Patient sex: M
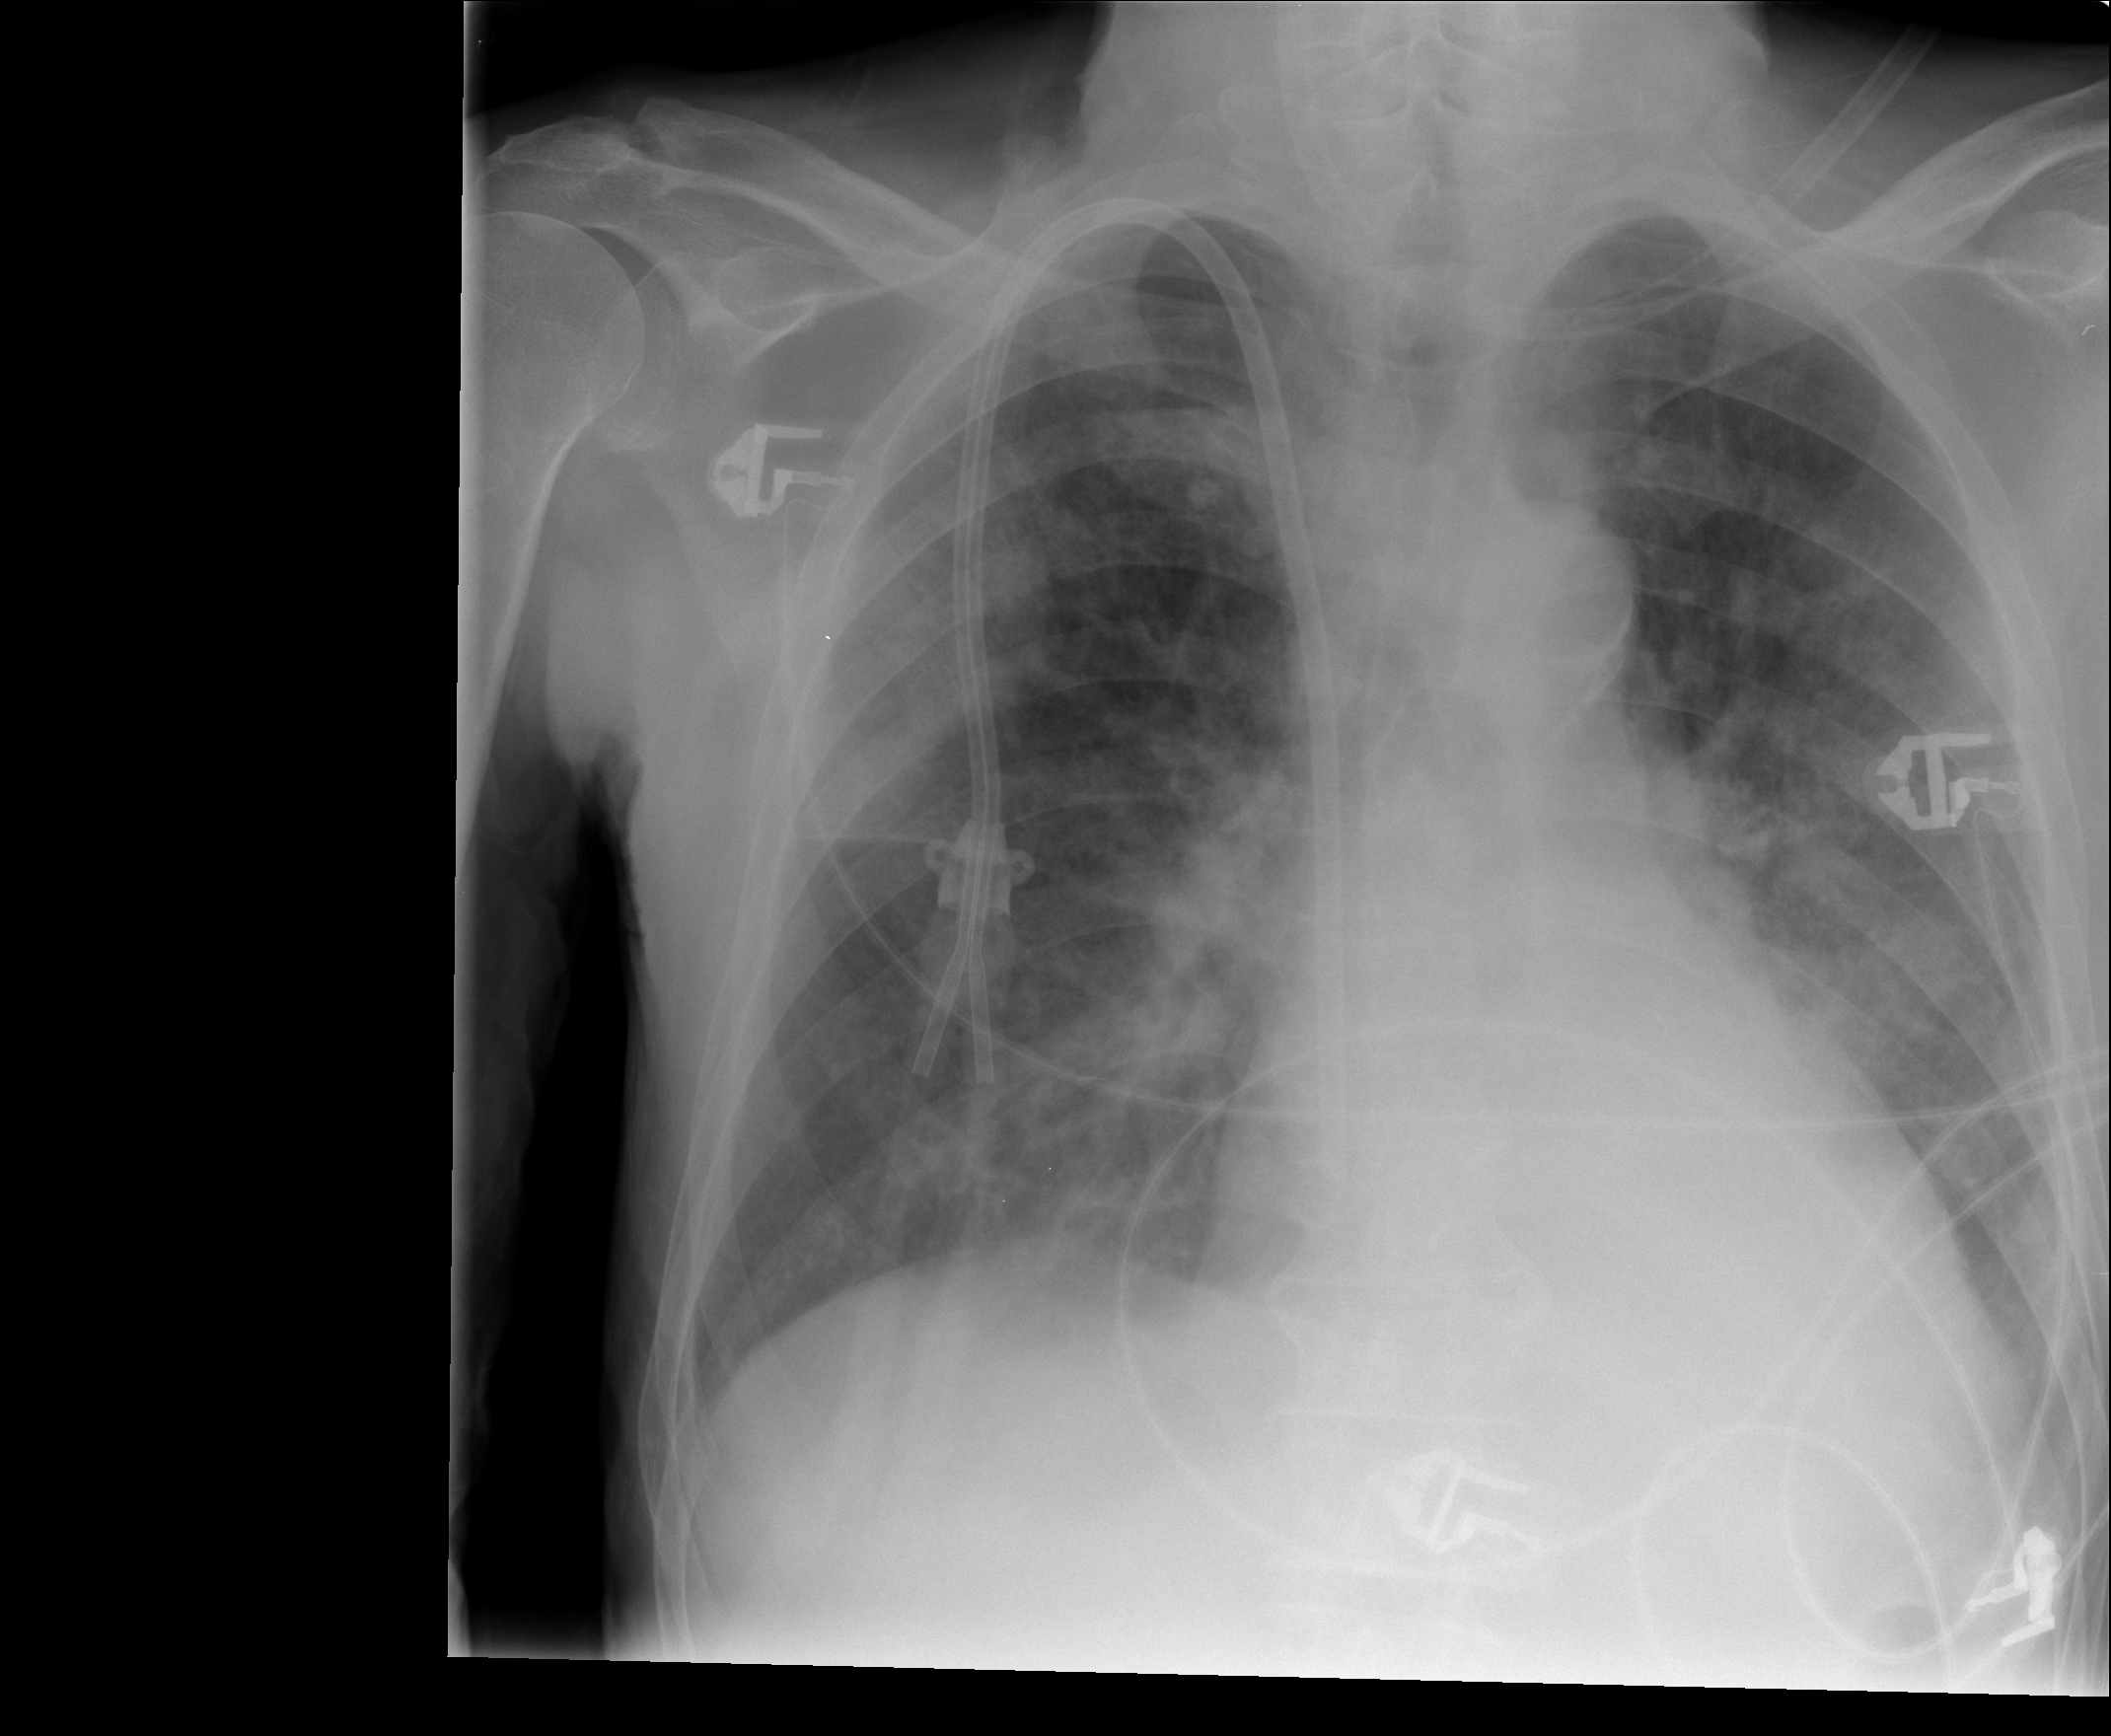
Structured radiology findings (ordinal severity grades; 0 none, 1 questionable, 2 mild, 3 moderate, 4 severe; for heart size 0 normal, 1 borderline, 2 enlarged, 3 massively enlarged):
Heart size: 2
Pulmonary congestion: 3
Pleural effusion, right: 2
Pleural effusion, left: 2
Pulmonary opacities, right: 3
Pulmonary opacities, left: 3
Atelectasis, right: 3
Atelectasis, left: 3